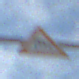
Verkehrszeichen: SeitenwindVonLinks
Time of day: Midday
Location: Outdoor (Suburban)
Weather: PartlyCloudy
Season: NotSpecified
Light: Natural